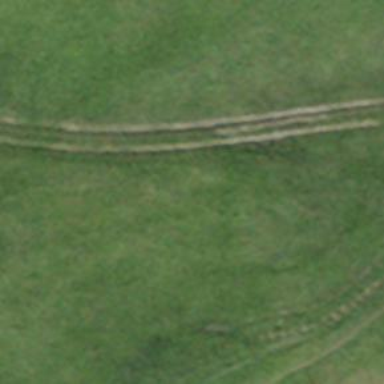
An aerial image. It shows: Track with earth surface rated as grade5.